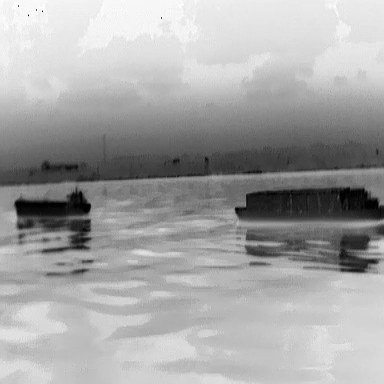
There is a fishing_boat in the infrared image.